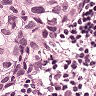
Metastatic tissue present: yes